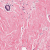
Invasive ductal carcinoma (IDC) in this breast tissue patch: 0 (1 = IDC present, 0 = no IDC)